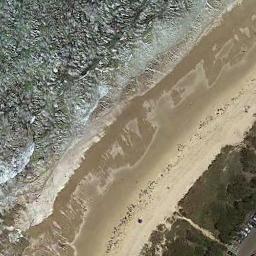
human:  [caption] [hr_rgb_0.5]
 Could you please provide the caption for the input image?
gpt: The wind-blown sea surface is wrinkled like kneaded paper, Leaving shallow marks on the beach .

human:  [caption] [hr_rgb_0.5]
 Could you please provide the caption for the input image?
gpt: The beach with khaki sand and some green plants on the beach .

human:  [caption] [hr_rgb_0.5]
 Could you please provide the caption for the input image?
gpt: There are some people on the beach .

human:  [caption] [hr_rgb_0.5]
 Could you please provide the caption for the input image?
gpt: A clear coastline is formed between the seawater and the beach with a parking lot beside .

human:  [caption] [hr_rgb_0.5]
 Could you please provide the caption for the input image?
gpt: There are water marks on the beach .